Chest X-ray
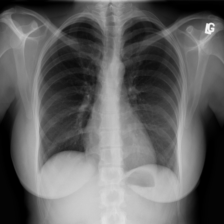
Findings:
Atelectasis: negative
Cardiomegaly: negative
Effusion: negative
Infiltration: negative
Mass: negative
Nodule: negative
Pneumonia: negative
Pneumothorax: negative
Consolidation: negative
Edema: negative
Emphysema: negative
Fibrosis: negative
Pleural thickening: negative
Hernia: negative